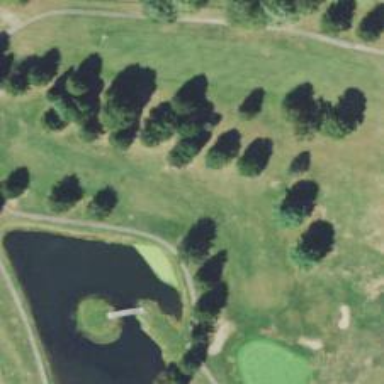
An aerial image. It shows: Golf hole.